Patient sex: M
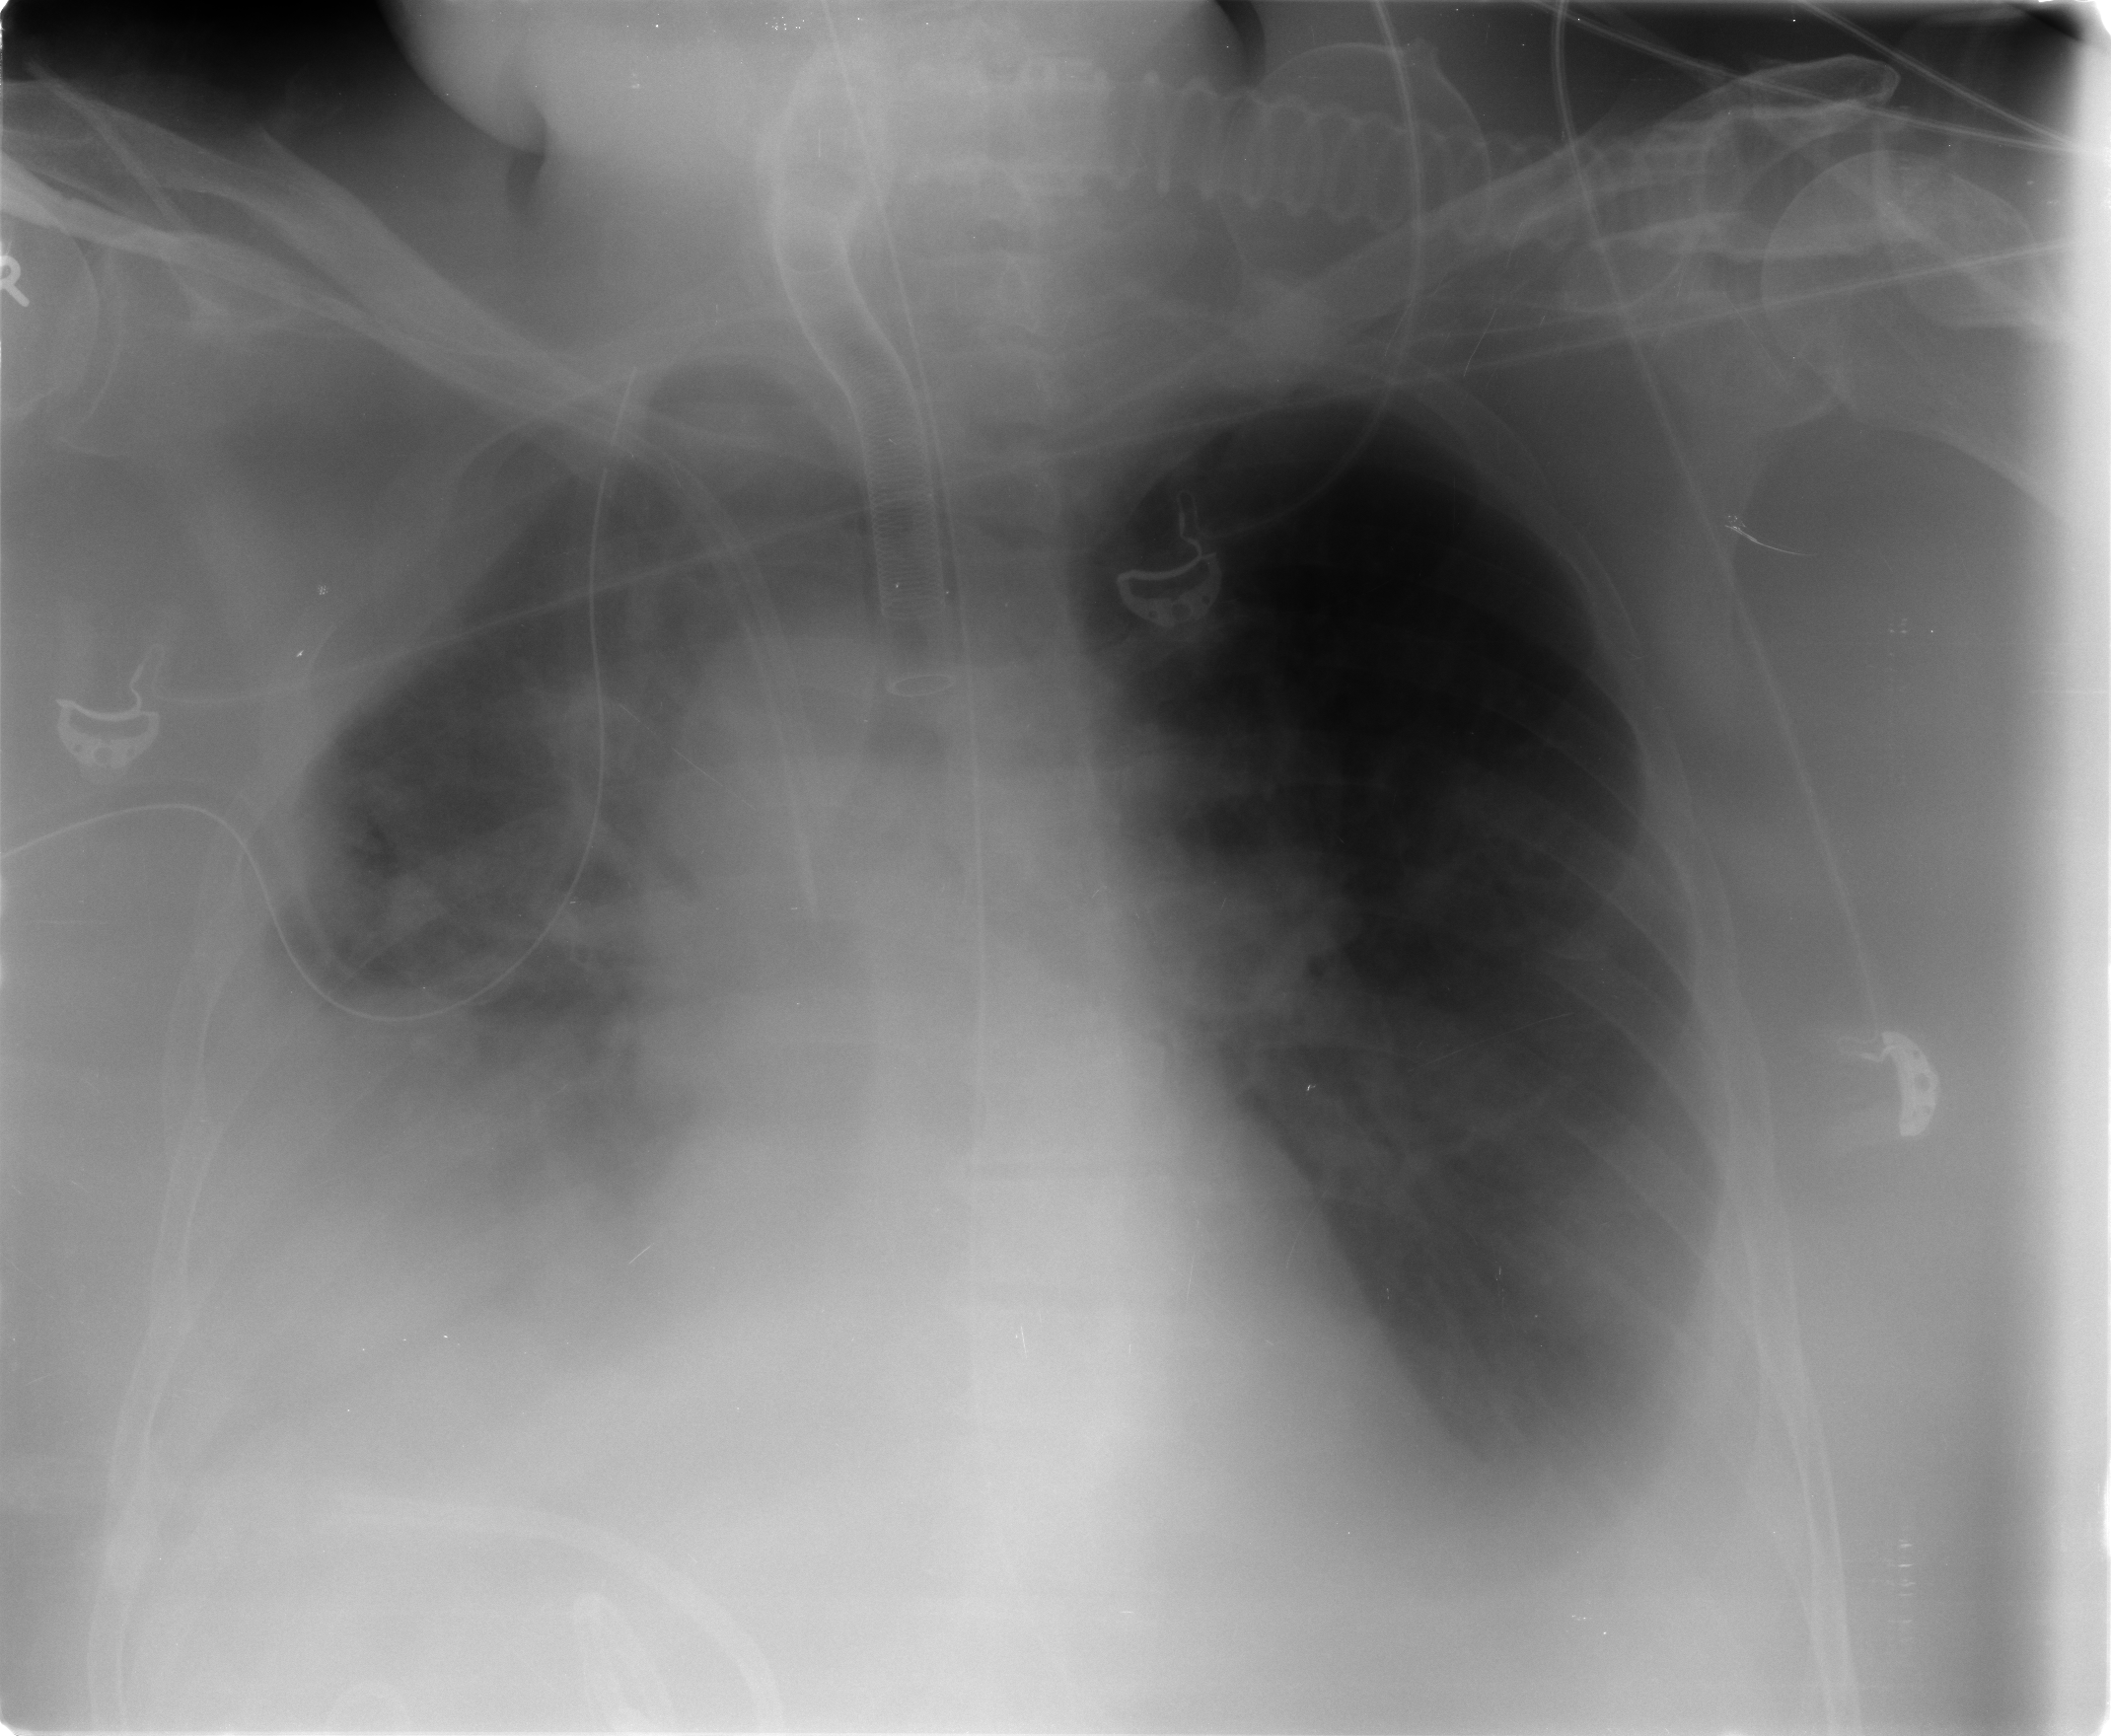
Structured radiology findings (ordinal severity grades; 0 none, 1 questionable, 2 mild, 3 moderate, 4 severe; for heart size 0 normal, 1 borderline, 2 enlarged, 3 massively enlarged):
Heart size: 1
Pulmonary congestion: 1
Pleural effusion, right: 3
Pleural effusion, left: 2
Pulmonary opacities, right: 2
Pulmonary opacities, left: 0
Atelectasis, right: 3
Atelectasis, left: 2